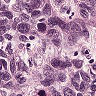
Metastatic tissue present: yes